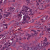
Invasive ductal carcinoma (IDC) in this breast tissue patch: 1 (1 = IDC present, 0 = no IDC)